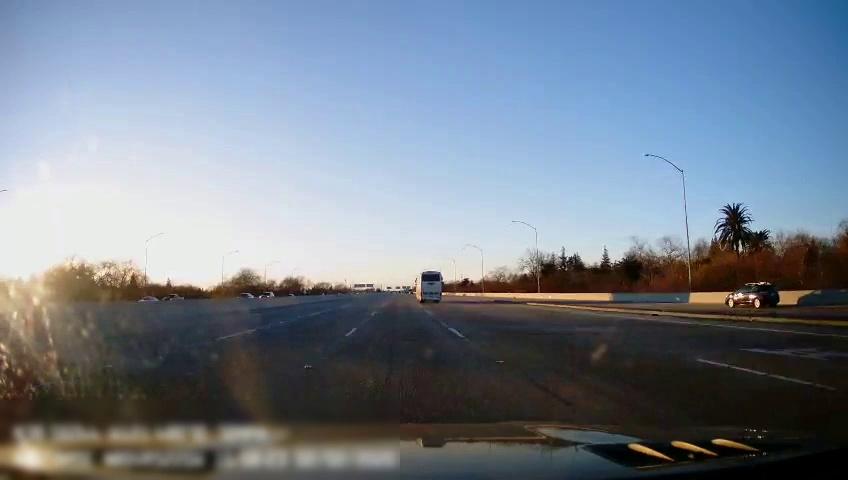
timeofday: Day
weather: Sunny
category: Drivable Space
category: Vehicles | Car
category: Vehicles | Truck
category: Vehicles | Car
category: Vehicles | Car
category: Vehicles | Car
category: Vehicles | Bus
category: Lanes | Current Lane
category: Lanes | Current Lane
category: Lanes | Alternate Lane
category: Lanes | Alternate Lane
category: Lanes | Alternate Lane